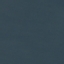
Land use / land cover class: SeaLake